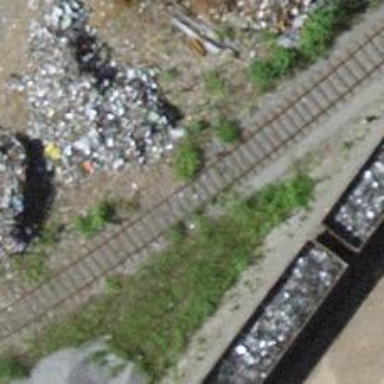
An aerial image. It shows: Single-track spur railway line.